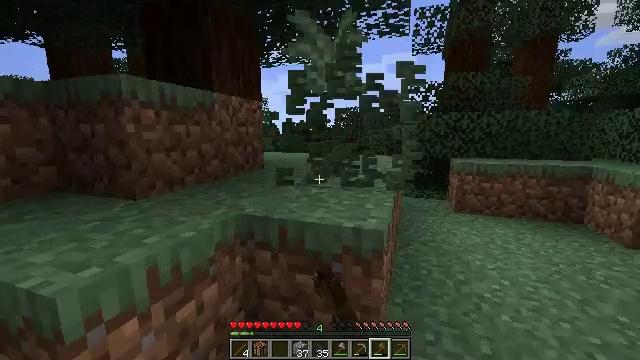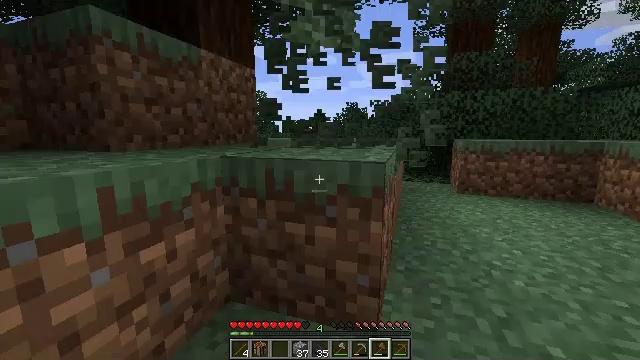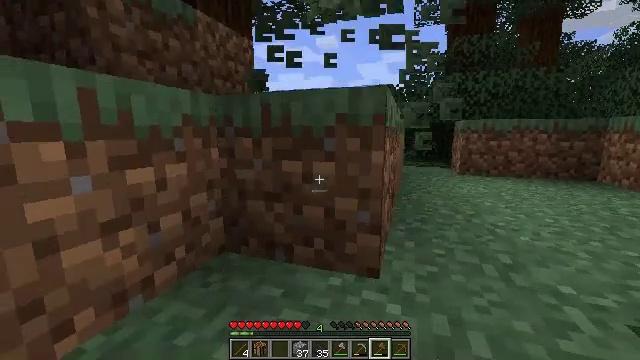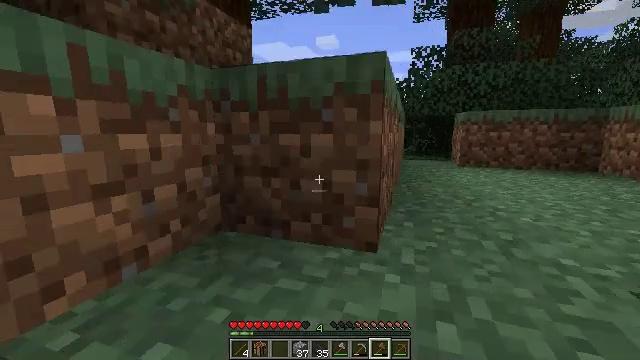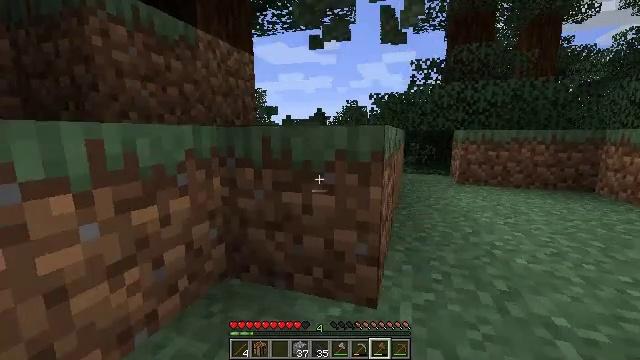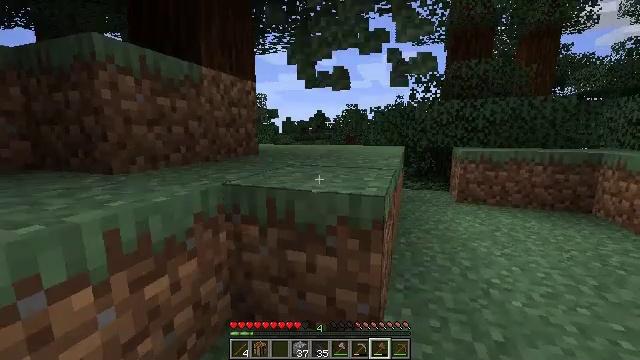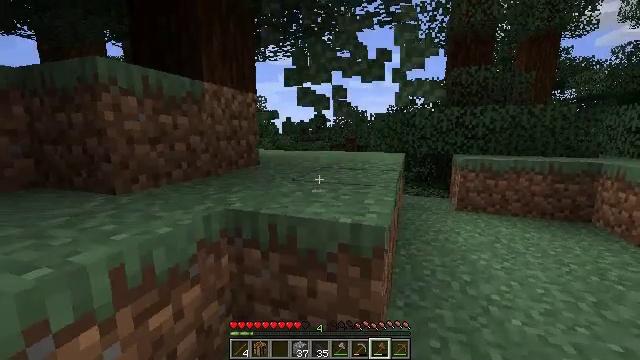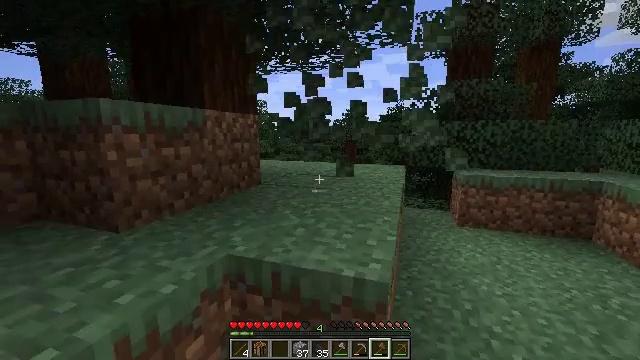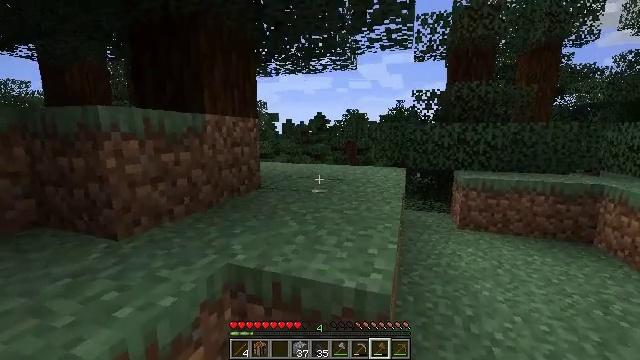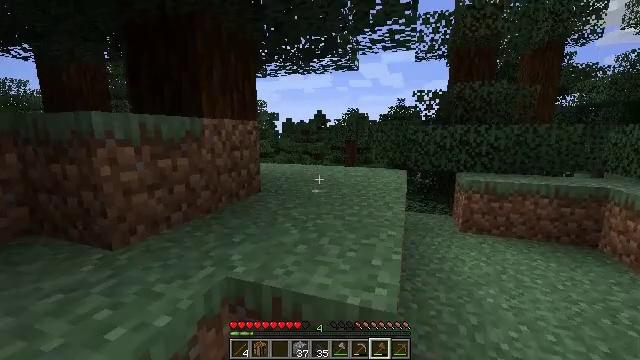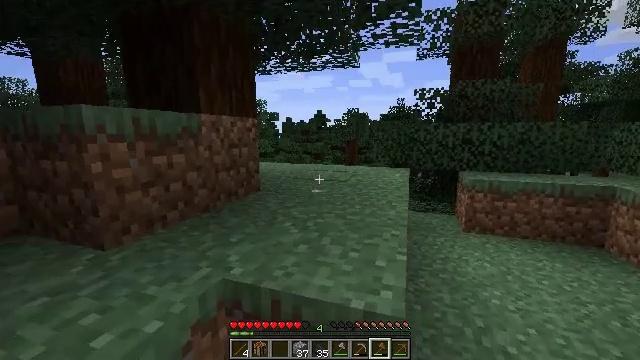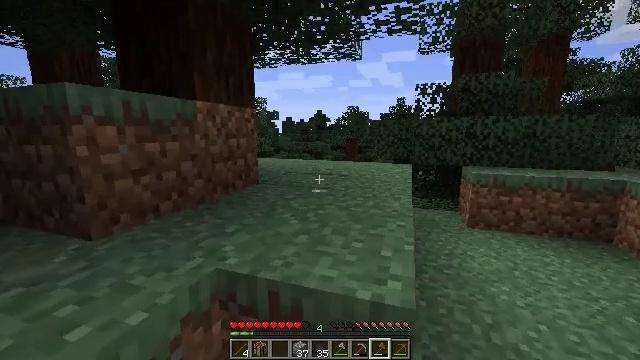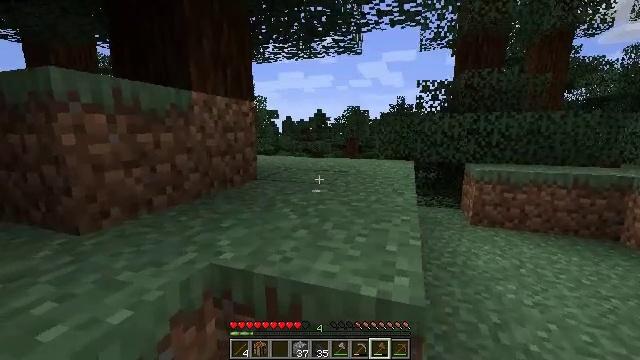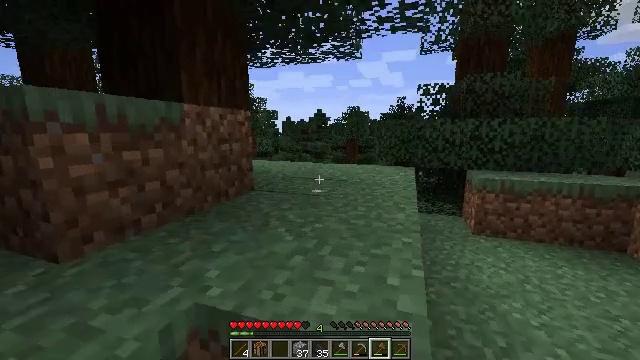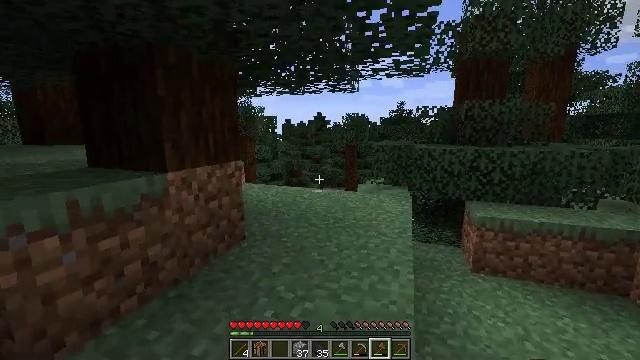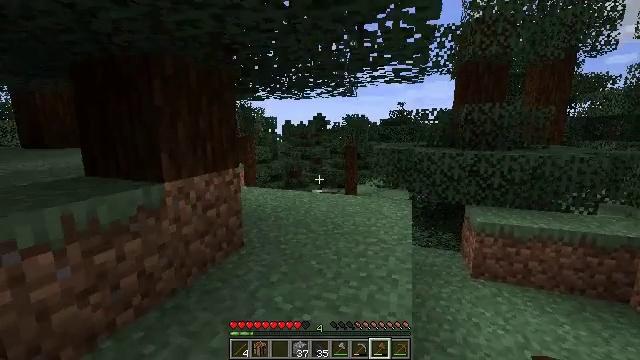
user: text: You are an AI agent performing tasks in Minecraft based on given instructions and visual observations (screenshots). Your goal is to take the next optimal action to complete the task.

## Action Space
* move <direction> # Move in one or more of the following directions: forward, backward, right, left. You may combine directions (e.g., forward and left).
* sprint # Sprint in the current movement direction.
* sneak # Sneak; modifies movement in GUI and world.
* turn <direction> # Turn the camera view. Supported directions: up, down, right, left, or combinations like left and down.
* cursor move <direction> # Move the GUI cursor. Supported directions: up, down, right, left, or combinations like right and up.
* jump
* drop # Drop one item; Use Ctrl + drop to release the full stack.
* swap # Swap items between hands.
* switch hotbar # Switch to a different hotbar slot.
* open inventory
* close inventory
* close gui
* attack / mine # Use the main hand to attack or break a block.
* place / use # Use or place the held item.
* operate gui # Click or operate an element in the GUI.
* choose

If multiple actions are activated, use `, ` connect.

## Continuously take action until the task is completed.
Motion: motion action
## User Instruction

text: Attack the large fern to gather it.
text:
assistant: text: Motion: move forward and move right
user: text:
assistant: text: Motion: move forward and move right
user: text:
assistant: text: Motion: move forward and move right, jump
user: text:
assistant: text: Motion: move forward, jump
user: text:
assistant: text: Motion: move forward, jump
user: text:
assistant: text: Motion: move forward, jump
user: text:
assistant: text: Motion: move forward, jump
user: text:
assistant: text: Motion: move forward
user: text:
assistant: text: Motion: move forward
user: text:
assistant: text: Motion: move forward
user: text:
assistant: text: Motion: move forward
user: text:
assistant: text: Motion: move forward
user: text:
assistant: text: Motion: move forward and move right, jump
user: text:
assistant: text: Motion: move forward and move right, jump
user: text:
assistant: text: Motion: move forward and move right, jump
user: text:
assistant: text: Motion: move forward, jump
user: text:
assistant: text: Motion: move forward, jump
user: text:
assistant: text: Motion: move forward
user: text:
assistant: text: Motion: move forward
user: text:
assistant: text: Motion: move forward
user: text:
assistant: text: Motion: move forward
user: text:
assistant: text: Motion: move forward
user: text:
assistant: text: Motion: move forward
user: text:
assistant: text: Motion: move forward
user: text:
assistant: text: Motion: move forward
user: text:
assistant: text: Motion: move forward
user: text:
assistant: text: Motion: move forward
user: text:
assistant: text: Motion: move forward
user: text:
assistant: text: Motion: move forward
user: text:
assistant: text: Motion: move forward